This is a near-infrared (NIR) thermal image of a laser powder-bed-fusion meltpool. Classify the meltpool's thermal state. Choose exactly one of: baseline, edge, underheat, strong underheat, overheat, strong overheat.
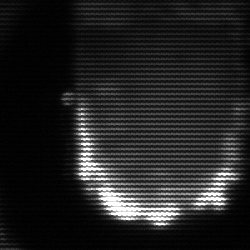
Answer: baseline